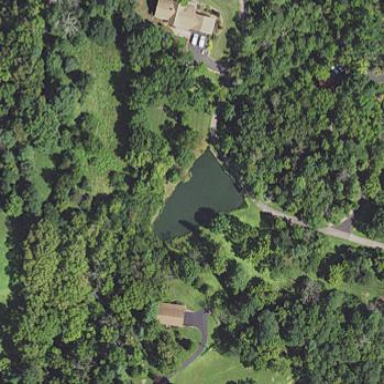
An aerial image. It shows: Pond with natural water.